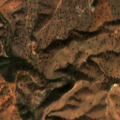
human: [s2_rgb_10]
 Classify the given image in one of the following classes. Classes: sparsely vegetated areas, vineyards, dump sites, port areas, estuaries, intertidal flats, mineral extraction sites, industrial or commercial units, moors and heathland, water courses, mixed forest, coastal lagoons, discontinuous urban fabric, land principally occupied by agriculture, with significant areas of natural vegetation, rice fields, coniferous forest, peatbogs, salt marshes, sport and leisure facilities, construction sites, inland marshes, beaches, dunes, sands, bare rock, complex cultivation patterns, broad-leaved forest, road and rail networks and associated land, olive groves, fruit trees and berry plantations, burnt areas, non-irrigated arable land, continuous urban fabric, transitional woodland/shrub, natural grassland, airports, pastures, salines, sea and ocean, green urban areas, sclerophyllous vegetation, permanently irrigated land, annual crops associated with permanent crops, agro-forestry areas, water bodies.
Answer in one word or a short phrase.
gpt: non-irrigated arable land, land principally occupied by agriculture, with significant areas of natural vegetation, agro-forestry areas, transitional woodland/shrub